Question: I have been working on a feature within a web application that is JS-based. The following is my plain language idea:
1. Button on the bottom left hand corner.
2. Button will be visible only after scrolling begins.
3. When pressed the button will launch a new window to display a pdf.
So far I have gotten this to work with on individual pages (too cumbersome) with the following code:
'''
// JavaScript Document
$(document).ready(function(){
//added this for DW
'use strict';
$('#ap1').append('<div id="formInstructions" class="btn btn-aprs"><span class="fa fa-question-circle"></span>&nbspForm&nbspInstructions</div>');
$(window).scroll(function () {
//the original funtion was != 0
if ($(this).scrollTop() !== 0) {
$('#formInstructions').fadeIn();
} else {
$('#formInstructions').fadeOut();
}
});
$('#formInstructions').click(function(){
window.open("../static/instructions/ap2_instrns.pdf", "_blank", "toolbar=no,menubar=no,scrollbars=no, statusbar=no,resizable=yes,top=500,left=500,width=600,height=600");
return false;
});
});
'''
'''
#formInstructions {
position: fixed;
bottom: 10px;
left: 10px;
cursor: pointer;
display: none;
}
'''
'''
<!-- this is in element in the HMTL file -->
<div id="ap1">&nbsp;</div>
'''
This is a screenshot of the working example in an individual page:

My overall goal is to build one script to automate the process throughout an application; the following is my first try at making this a reality:
'''
<script type="text/javascript">
var arr = [ "#ap1", "#ap2", "#ap3", "#ap4", "#ap5", "#ap6", "#ap7", "#ap8", "#ap9", "#ap10", "#ap11", "#ap12", "#ap13", "#ap14", "#ap15", "#ap17", "#apa", "#apb", "#apc", "#apd", "#ape", "#apf, "#apg", "#aph", "#api", "#apj", "#apk", "#apl", "#apm", "#apn", "#apo", "#app, "#apq" ];
$(document).ready(function(){
jQuery.each( arr, function( i, val ) {
$(arr).append('<div id="formInstructions" class="btn btn-aprs"><span class="fa fa-question-circle"></span>&nbspForm&nbspInstructions</div>');
$(window).scroll(function () {
//the original function was != 0
if ($(this).scrollTop() !== 0) {
$('#formInstructions').fadeIn();
} else {
$('#formInstructions').fadeOut();
}
});
if (arr = '#ap1') {
$('#formInstructions').click(function(){
window.open("../static/instructions/ap1_instrns.pdf", "_blank", "toolbar=no,menubar=no,scrollbars=no, statusbar=no,resizable=yes,top=500,left=500,width=600,height=600");
return false;
} else if (arr = '#ap2'){
$('#formInstructions').click(function(){
window.open("../static/instructions/ap2_instrns.pdf", "_blank", "toolbar=no,menubar=no,scrollbars=no, statusbar=no,resizable=yes,top=500,left=500,width=600,height=600");
return false;
} else if (arr = '#ap3') {
$('#formInstructions').click(function(){
window.open("../static/instructions/ap3_instrns.pdf", "_blank", "toolbar=no,menubar=no,scrollbars=no, statusbar=no,resizable=yes,top=500,left=500,width=600,height=600");
return false;
} else if (arr = '#ap4') {
$('#formInstructions').click(function(){
window.open("../static/instructions/ap4_instrns.pdf", "_blank", "toolbar=no,menubar=no,scrollbars=no, statusbar=no,resizable=yes,top=500,left=500,width=600,height=600");
return false;
} else if (arr = '#ap5'){
$('#formInstructions').click(function(){
window.open("../static/instructions/ap5_instrns.pdf", "_blank", "toolbar=no,menubar=no,scrollbars=no, statusbar=no,resizable=yes,top=500,left=500,width=600,height=600");
return false;
} else {
return ("Opps there is something wrong going on!!");
}
});
});
</script>
'''
I can't seem to get it to work. Is there a way to condense this?
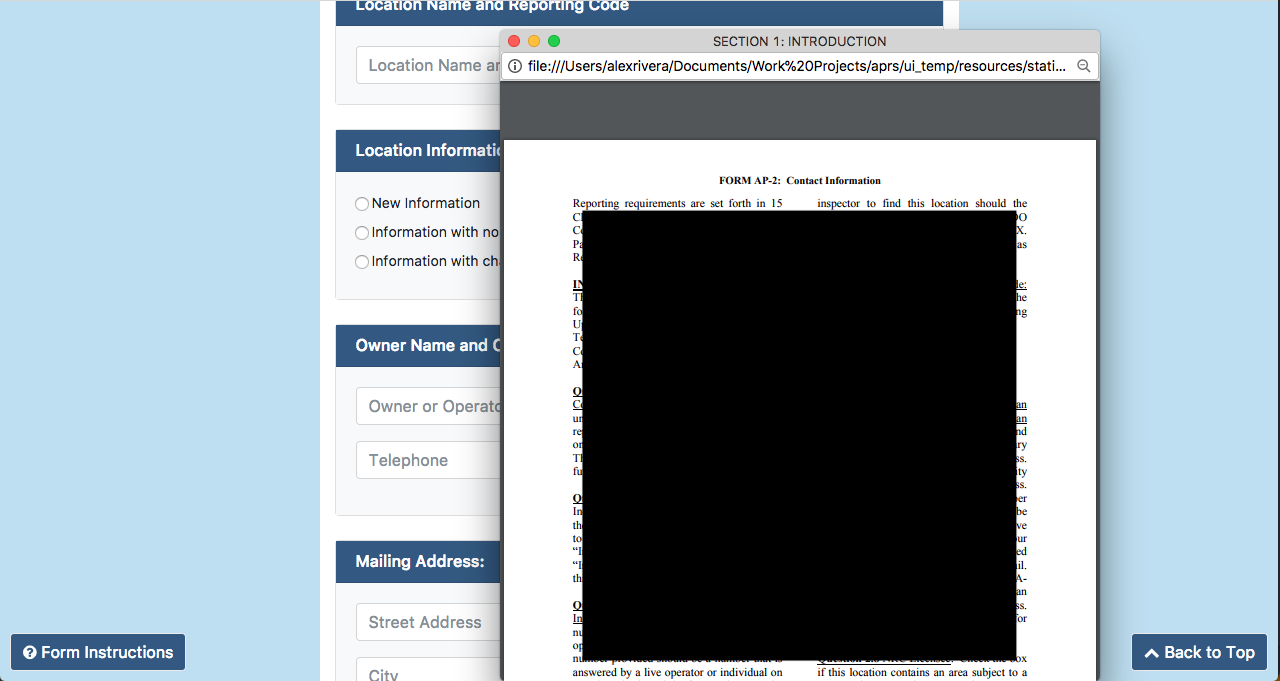
Answer: As Obsidian mentioned there are a few errors in the code above, i have put something together that i hope will help.
'''
$(document).ready(function(){
var arr = [ "a1", "a2", "a3", "a4" ];
$.each( arr, function( i, val ) {
// you need to use the value(val) not the array(arr)
$('#'+val).append('<div id="formInstructions" class="btn btn_'+val+'"><span class="fa fa-question-circle"></span>&nbspForm&nbspInstructions</div>');
// #a1 ,#b1 ...
$(window).scroll(function() {
var scroll = $(window).scrollTop();
if (scroll >= 0) {
$('.btn_'+val).fadeIn();
//.btn_a1 , btn_b1...
} else {
$('.btn_'+val).fadeOut();
//.btn_a1, btn_b1...
}
});
$('.btn_'+val).click(function(){
// now you can do the if statement
if (val == 'a1') {
window.open("../static/instructions/ap1_instrns.pdf", "_blank", "toolbar=no,menubar=no,scrollbars=no, statusbar=no,resizable=yes,top=500,left=500,width=600,height=600");
} else if (val == 'a2'){
window.open("../static/instructions/ap2_instrns.pdf", "_blank", "toolbar=no,menubar=no,scrollbars=no, statusbar=no,resizable=yes,top=500,left=500,width=600,height=600");
} else if (val == 'a3') {
window.open("../static/instructions/ap3_instrns.pdf", "_blank", "toolbar=no,menubar=no,scrollbars=no, statusbar=no,resizable=yes,top=500,left=500,width=600,height=600");
} else {
return ("Opps there is something wrong going on!!");
}
return false;
});// END CLICK
}); //END EACH
});
'''